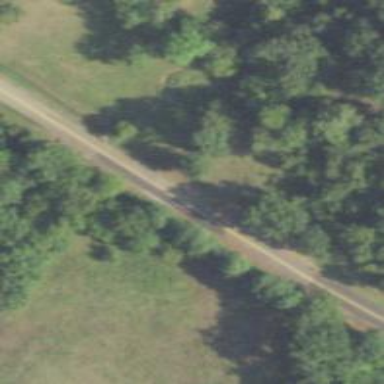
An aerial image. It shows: Tertiary road.